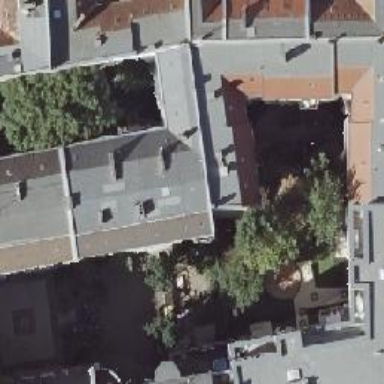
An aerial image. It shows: Residential building with quadruple saltbox roof shape.